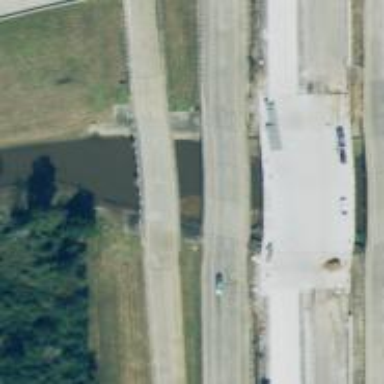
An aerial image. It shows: Secondary road with frontage road crossing bridge.